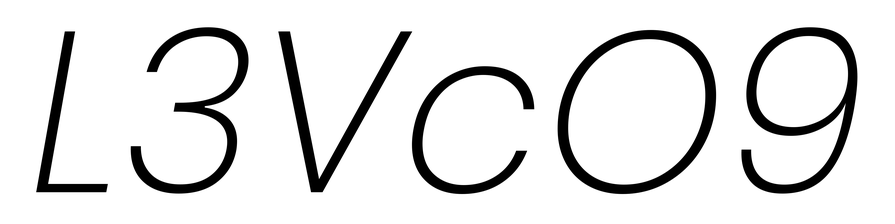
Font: Poppins-ExtraLightItalic